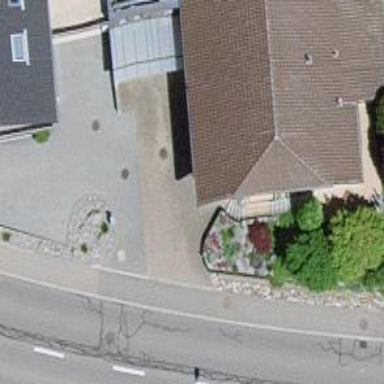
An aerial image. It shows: Residential building.